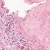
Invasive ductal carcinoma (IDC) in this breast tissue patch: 0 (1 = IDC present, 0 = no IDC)